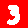
Digit: 3